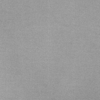
Label: dusty